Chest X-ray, AP view. Patient: 69 years old, sex M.
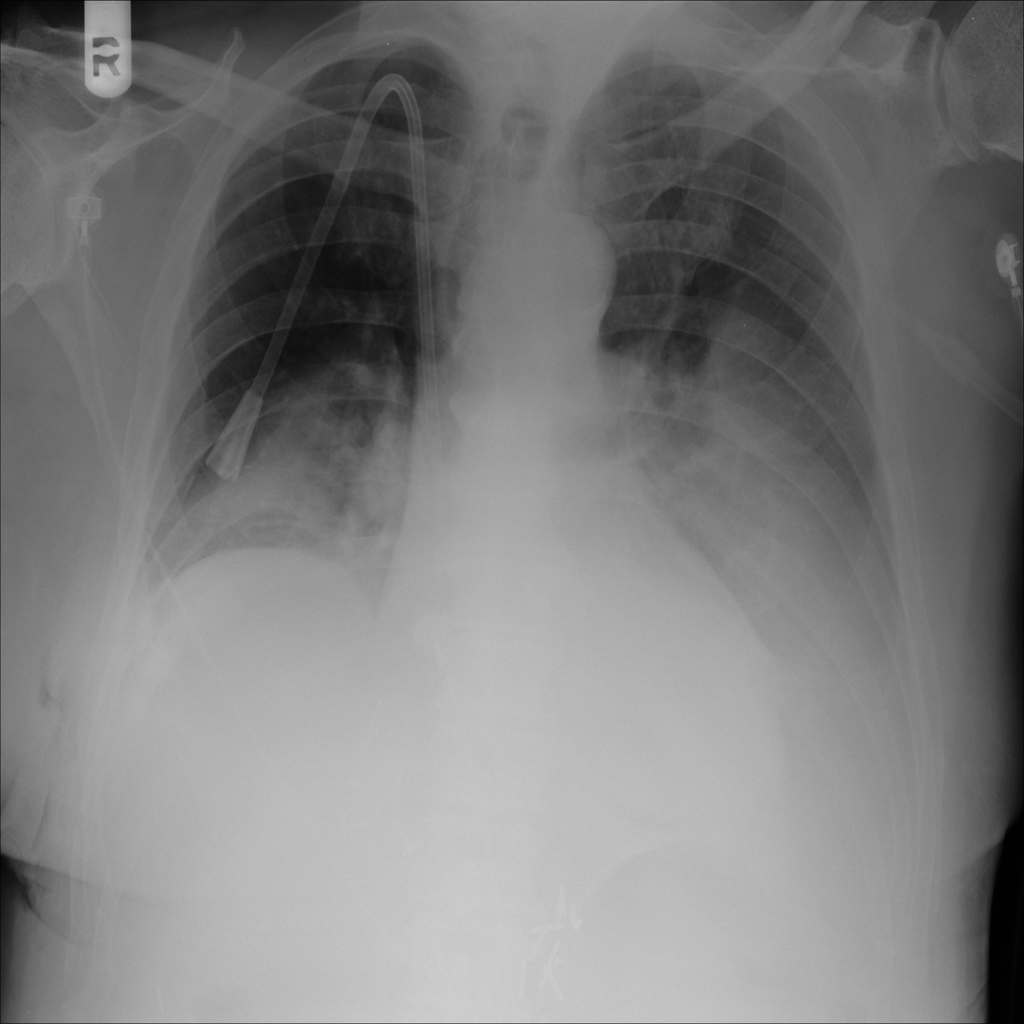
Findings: Effusion